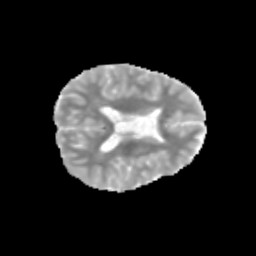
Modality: MD
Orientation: axial
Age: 13
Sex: male
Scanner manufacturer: siemens
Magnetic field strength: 3 T
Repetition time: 3.8 s
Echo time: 0.07 s